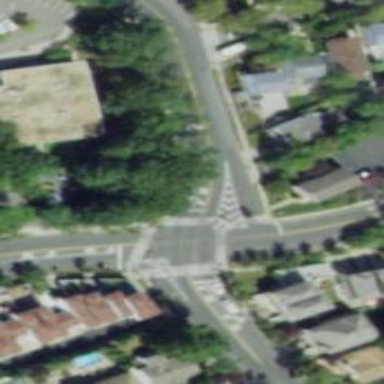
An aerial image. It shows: Footway with asphalt surface leading to traffic island.